Question: I am trying to just display a list. My Supplier and Property list were displaying until I implemented the product list :(
Now I get this error with the Supplier and Property lists but not for the newly added product list:

Here is my app/config.yml:
'''
imports:
- { resource: parameters.yml }
- { resource: security.yml }
- { resource: services.yml }
parameters:
sylius.locale: "%locale%"
framework:
#esi: ~
translator: { fallbacks: ["%locale%"] }
secret: "%secret%"
router:
resource: "%kernel.root_dir%/config/routing.yml"
strict_requirements: ~
form: ~
csrf_protection: ~
validation: { enable_annotations: true }
templating:
engines: ['twig']
#assets_version: SomeVersionScheme
default_locale: "%locale%"
trusted_hosts: ~
trusted_proxies: ~
session:
storage_id: session.storage.php_bridge
# handler_id set to null will use default session handler from php.ini
handler_id: ~
fragments: ~
http_method_override: true
# Twig Configuration
twig:
debug: "%kernel.debug%"
strict_variables: "%kernel.debug%"
form:
resources:
- 'SonataCoreBundle:Form:datepicker.html.twig'
# Assetic Configuration
assetic:
debug: "%kernel.debug%"
use_controller: false
#java: /usr/bin/java
node: /usr/bin/node
node_paths: [ /usr/lib/node_modules, %kernel.root_dir%/../node_modules ]
filters:
autoprefixer:
bin: %kernel.root_dir%/../node_modules/autoprefixer/autoprefixer
cssrewrite: ~
less:
apply_to: "\.less$"
bin: %kernel.root_dir%/../node_modules/less
uglifycss:
bin: %kernel.root_dir%/../node_modules/uglifycss
uglifyjs:
bin: %kernel.root_dir%/../node_modules/uglifyjs
#closure:
# jar: "%kernel.root_dir%/Resources/java/compiler.jar"
#yui_css:
# jar: "%kernel.root_dir%/Resources/java/yuicompressor-2.4.7.jar"
# Doctrine Configuration
doctrine:
dbal:
driver: "%database_driver%"
host: "%database_host%"
port: "%database_port%"
dbname: "%database_name%"
user: "%database_user%"
password: "%database_password%"
charset: UTF8
mapping_types:
enum: string
orm:
auto_generate_proxy_classes: "%kernel.debug%"
entity_managers:
default:
connection: default
auto_mapping: true
dql:
string_functions:
HS_CONCAT_ADDRESS: AppBundle\DQL\HSConcatAddress
# Swiftmailer Configuration
swiftmailer:
transport: "%mailer_transport%"
host: "%mailer_host%"
username: "%mailer_user%"
password: "%mailer_password%"
spool: { type: memory }
# FOS UserBundle Configuration
fos_user:
registration:
form:
type: hs_user_registration
db_driver: orm
firewall_name: main
user_class: AppBundle\Entity\User
service:
user_manager: app.security.user_manager
# Doctrine migration bundle Configuration
doctrine_migrations:
dir_name: %kernel.root_dir%/DoctrineMigrations
namespace: Application\Migrations
table_name: migration_versions
name: Application Migrations
# Sonata Admin Configuration
sonata_admin:
options:
use_select2: false # disable select2
title: App
title_logo: bundles/sonataadmin/logo_title.png
# Override default template
templates:
show: AppBundle:Admin/Backend:show.html.twig
edit: AppBundle:Admin/Backend:edit.html.twig
layout: AppBundle:Common/Admin:standard_layout.html.twig
security:
# handler: sonata.admin.security.handler.role
#sonata_intl:
# timezone:
# locales:
# en_GB: Europe/London
# default: Europe/London
# Sonata Block Configuration
sonata_block:
default_contexts: [cms]
blocks:
sonata.user.block.menu: # used to display the menu in profile pages
sonata.user.block.account: # used to display menu option (login option)
sonata.admin.block.admin_list:
contexts: [admin]
sonata.admin.block.search_result:
contexts: [admin]
knp_menu:
# use "twig: false" to disable the Twig extension and the TwigRenderer
twig:
template: knp_menu.html.twig
# if true, enables the helper for PHP templates
templating: false
# the renderer to use, list is also available by default
default_renderer: twig
# STOF Doctrine Extensions Configuration
stof_doctrine_extensions:
default_locale: %locale%
orm:
default:
translatable: true
sluggable: true
timestampable: true
a2lix_translation_form:
locale_provider: default # [1]
locales: ["%locale%"] # [1-a]
default_locale: "%locale%" # [1-b]
manager_registry: doctrine # [2]
# Sylius Archetype
sylius_archetype:
classes:
product:
subject: Sylius\Component\Product\Model\Product
attribute: Sylius\Component\Product\Model\Attribute
option: Sylius\Component\Product\Model\Option
archetype:
model: Sylius\Component\Product\Model\Archetype
repository: Sylius\Bundle\ResourceBundle\Doctrine\ORM\TranslatableEntityRepository
translatable:
targetEntity: Sylius\Component\Product\Model\ArchetypeTranslation
archetype_translation:
model: Sylius\Component\Product\Model\ArchetypeTranslation
sylius_product:
driver: doctrine/orm
classes:
product:
model: AppBundle\Entity\Product
controller: AppBundle\Controller\Backend\ProductController
form:
default: AppBundle\Form\Type\ProductType
translatable:
targetEntity: AppBundle\Entity\ProductTranslation
product_translation:
model: AppBundle\Entity\ProductTranslation
form:
default: AppBundle\Form\Type\ProductTranslationType
#sylius_resource:
# resources:
# app.backend:
# driver: doctrine/orm
# object_manager: default
# classes:
# controller: AppBundle\Controller\Backend\ResourceController
# model: AppBundle\Entity\Product
# Sylius Attribute
sylius_attribute:
driver: doctrine/orm
# Sylius Locale
sylius_locale:
driver: doctrine/orm
# Sylius Translation
sylius_translation:
default_mapping:
translatable:
field: translations
currentLocale: currentLocale
fallbackLocale: fallbackLocale
translation:
field: translatable
locale: locale
# Sylius Variation
sylius_variation:
driver: doctrine/orm
classes:
product:
variant:
model: AppBundle\Entity\ProductVariant
form: AppBundle\Form\Type\ProductVariantType
'''
My admin class:
'''
namespace AppBundle\Admin;
use Sonata\AdminBundle\Admin\Admin;
use Sonata\AdminBundle\Form\FormMapper;
use Symfony\Component\EventDispatcher\Event;
use Sonata\AdminBundle\Datagrid\DatagridMapper;
use Sonata\AdminBundle\Datagrid\ListMapper;
use Sonata\AdminBundle\Show\ShowMapper;
use Sonata\AdminBundle\Admin\AdminInterface;
use Sonata\AdminBundle\Route\RouteCollection;
use Sonata\AdminBundle\Form\Type;
use Sonata\AdminBundle\Validator\ErrorElement;
use AppBundle\Entity\Suppliers as Suppliers;
use AppBundle\Form\Type\CreateSupplierForm;
use Symfony\Component\DependencyInjection\ContainerInterface;
class SupplierAdmin extends Admin
{
/**
* {@inheritdoc}
*/
protected $baseRouteName = 'Admin\SupplierAdmin';
/**
* {@inheritdoc}
*/
protected $baseRoutePattern = 'supplier';
/**
* @var ContainerInterface
*/
private $container;
public function setContainer (ContainerInterface $container)
{
$this->container = $container;
}
/**
* @param \Sonata\AdminBundle\Show\ShowMapper $showMapper
*
* @return void
*/
protected function configureShowFields(ShowMapper $showMapper)
{
$showMapper
->with('Supplier Details')
->add('id')
->add('name')
->add('created')
->end();
if ($this->getSubject()->getType() == 'LPE') {
$showMapper->with('Property Expert')
->add('LpeFirstName', null, array('label' => 'First Name'))
->add('LpeLastName', null, array('label' => 'Last Name'))
->add('LpeEmail', null, array('label' => 'Email'))
->add('ContractType', null, array('label' => 'Type'))
->add('regions', 'entity', array(
'class' => 'AppBundle:Regions',
"multiple" => true,
'label' => 'Regions Covered'
))
->end();
}
}
/**
* @param \Sonata\AdminBundle\Datagrid\ListMapper $listMapper
*
* @return void
*/
protected function configureListFields(ListMapper $listMapper)
{
$listMapper
->add('id')
->add('Type')
->addIdentifier('name')
->add('created', 'date', array(
'pattern' => 'dd/MM/Y @ H:m',
'locale' => 'en_GB',
'timezone' => 'Europe/London',
))
// add custom action links
->add('_action', 'actions', array(
'actions' => array(
'show' => array(),
'delete' => array()
)
));
}
/**
* @param \Sonata\AdminBundle\Datagrid\DatagridMapper $datagridMapper
*
* @return void
*/
protected function configureDatagridFilters(DatagridMapper $datagridMapper)
{
$datagridMapper
->add('type', null, array(),
'choice',
array('choices' => Suppliers::getTypes()))
->add('name');
}
protected function configureRoutes(RouteCollection $collection)
{
parent::configureRoutes($collection);
$collection->add('create', 'create', array(
'_controller' => 'AppBundle:Backend/SupplierAdmin:createSupplier'
)
);
$collection->add('show', $this->getRouterIdParameter() . '/show', array(
'_controller' => 'AppBundle:Backend/SupplierAdmin:show',
)
);
$collection->add('delete', $this->getRouterIdParameter() . '/delete', array(
'_controller' => 'AppBundle:Backend/SupplierAdmin:delete',
)
);
}
/**
* @return array
*/
public function getBatchActions()
{
// Disable all batch actions for now
$actions = array();
return $actions;
}
/**
* {@inheritdoc}
*/
public function createQuery($context = 'list')
{
$query = parent::createQuery($context);
// Default Alias is "o"
$query->orderBy('o.id', 'DESC');
$query->setSortOrder('DESC');
return $query;
}
public function preUpdate($supplier)
{
$supplier->setDeleted(0);
return $supplier;
}
public function preCreate($supplier)
{
$supplier->setDeleted(0);
return $supplier;
}
}
'''
And lastly my Supplier entity:
'''
namespace AppBundle\Entity;
use Doctrine\ORM\Mapping as ORM;
use Doctrine\Common\Collections\ArrayCollection;
use Symfony\Component\Validator\Constraints as Assert;
/**
* Suppliers
*
* @ORM\Table(
* name="suppliers",
* indexes={
* @ORM\Index(
* name="supplier_name", columns={"name"}
* )
* })
* @ORM\Entity
* @ORM\HasLifecycleCallbacks()
*/
class Suppliers
{
const TYPE_INTERNAL = 'internal';
const TYPE_EXTERNAL = 'external';
const TYPE_LPE = 'lpe';
protected static $types = array(
self::TYPE_INTERNAL => 'Internal',
self::TYPE_EXTERNAL => 'External',
self::TYPE_LPE => 'LPE'
);
/**
* @var integer
*
* @ORM\Column(name="id", type="integer", nullable=false, options={"unsigned":true})
* @ORM\Id
* @ORM\GeneratedValue(strategy="IDENTITY")
*/
private $id;
/**
* @var string
*
* @Assert\NotNull()
* @ORM\Column(name="type", type="string", nullable=false, options={"default":"lpe"})
*/
private $type;
/**
* @var string
*
* @Assert\NotNull()
* @ORM\Column(name="name", type="string", nullable=false)
*/
private $name;
/**
* @var string
*
* @ORM\Column(name="created", type="datetime")
*/
private $created;
/**
* @var string
*
* @ORM\Column(name="updated", nullable=true, type="datetime")
*/
private $updated;
/**
* @var string
*
* @ORM\Column(name="deleted", type="boolean", options={"default":0})
*/
private $deleted;
/**
* @ORM\ManyToMany(targetEntity="AppBundle\Entity\Regions")
* @ORM\JoinTable(name="supplier_regions",
* joinColumns={
* @ORM\JoinColumn(
* name="supplier_id",
* referencedColumnName="id"
* )
* },
* inverseJoinColumns={
* @ORM\JoinColumn(
* name="region_id",
* referencedColumnName="postcode"
* )
* }
* )
*/
private $regions;
private $lpe;
public function __construct()
{
$this->regions = new ArrayCollection();
}
public function getRegions()
{
return $this->regions;
}
public function setRegions($regions)
{
$this->regions = $regions;
return $this;
}
public function getLpe()
{
return $this->lpe;
}
public function setLpe($lpe)
{
$this->lpe = $lpe;
return $this;
}
/**
* @return string
*/
public function getLpeFirstName()
{
return $this->lpe->getUser()->getFirstName();
}
/**
* @return string
*/
public function getLpeLastName()
{
return $this->lpe->getUser()->getLastName();
}
/**
* @return string
*/
public function getLpeEmail()
{
return $this->lpe->getUser()->getEmail();
}
public function getContractType()
{
return $this->lpe->getContractType();
}
public function getUser()
{
return $this->lpe->getUser();
}
public function setUser($user)
{
$this->lpe->setUser($user);
return $this;
}
public function setFirstName($name)
{
$this->user->setFirstName($name);
return $this;
}
public function getFirstName()
{
return $this->user->getFirstName();
}
public function setLastName($name)
{
$this->user->setLastName($name);
return $this;
}
public function getLastName()
{
return $this->getUser()->getLastName();
}
public function setEmail($email)
{
$this->getUser()->setEmail($email);
return $this;
}
public function getEmail()
{
return $this->getUser()->getEmail();
}
/**
* @var string
*/
private $entityName;
/**
* Get id
*
* @return integer
*/
public function nullId()
{
return $this->id =null;
}
/**
* Get id
*
* @return integer
*/
public function getId()
{
return $this->id;
}
/**
* Set type
*
* @param string $type
* @return User
*/
public function setType($type)
{
$this->type = strtolower($type);
return $this;
}
/**
* Get type
*
* @return string
*/
public function getType()
{
if ($this->type == 'lpe') {
return strtoupper($this->type);
}
return ucwords($this->type);
}
/**
* Set name
*
* @param string $name
* @return User
*/
public function setName($name)
{
$this->name = $name;
return $this;
}
/**
* Get name
*
* @return string
*/
public function getName()
{
return $this->name;
}
/**
* Set created
*
* @param string $created
* @return $this
*/
public function setCreated($created)
{
if (!empty($created)) {
$this->created = $created;
} else {
$this->created = new \DateTime("now");
}
return $this;
}
/**
* Get created
*
* @return string
*/
public function getCreated()
{
return $this->created;
}
/**
* Set updated
*
* @param string $updated
* @return User
*/
public function setUpdated($updated)
{
$this->updated = $updated;
return $this;
}
/**
* Get updated
*
* @return string
*/
public function getUpdated()
{
return $this->updated;
}
/**
* Set deleted
*
* @param boolean $deleted
* @return User
*/
public function setDeleted($deleted)
{
$this->deleted = $deleted;
return $this;
}
/**
* Get deleted
*
* @return boolean
*/
public function getDeleted()
{
return $this->deleted;
}
/**
* @ORM\PrePersist()
*/
public function onPrePersist()
{
$this->created = new \DateTime();
$this->updated = new \DateTime();
if ($this->deleted === null) {
$this->deleted = 0;
}
if ($this->type === null) {
$this->type = 'lpe';
}
if ($this->name === null) {
$this->name = '';
}
}
/**
* @ORM\PreUpdate()
*/
public function onPreUpdate()
{
$this->created = new \DateTime();
$this->updated = new \DateTime();
if ($this->deleted === null) {
$this->deleted = 0;
}
}
/**
* @return array
*/
public static function getTypes()
{
return self::$types;
}
/**
* Set entityName
*
* @param string $name
* @return User
*/
public function setEntityName($name)
{
$this->entityName = $name;
return $this;
}
public function __toString()
{
if ($this->getUser() === null) {
return 'Supplier' . ($this->id !== null ? ' #' . $this->id.'' : '' );
}
return (string) ($this->id !== null ? '#' . $this->id.' ' : '' ) . $this->getUser()->getEmail();
}
}
'''
Any suggestions? :)
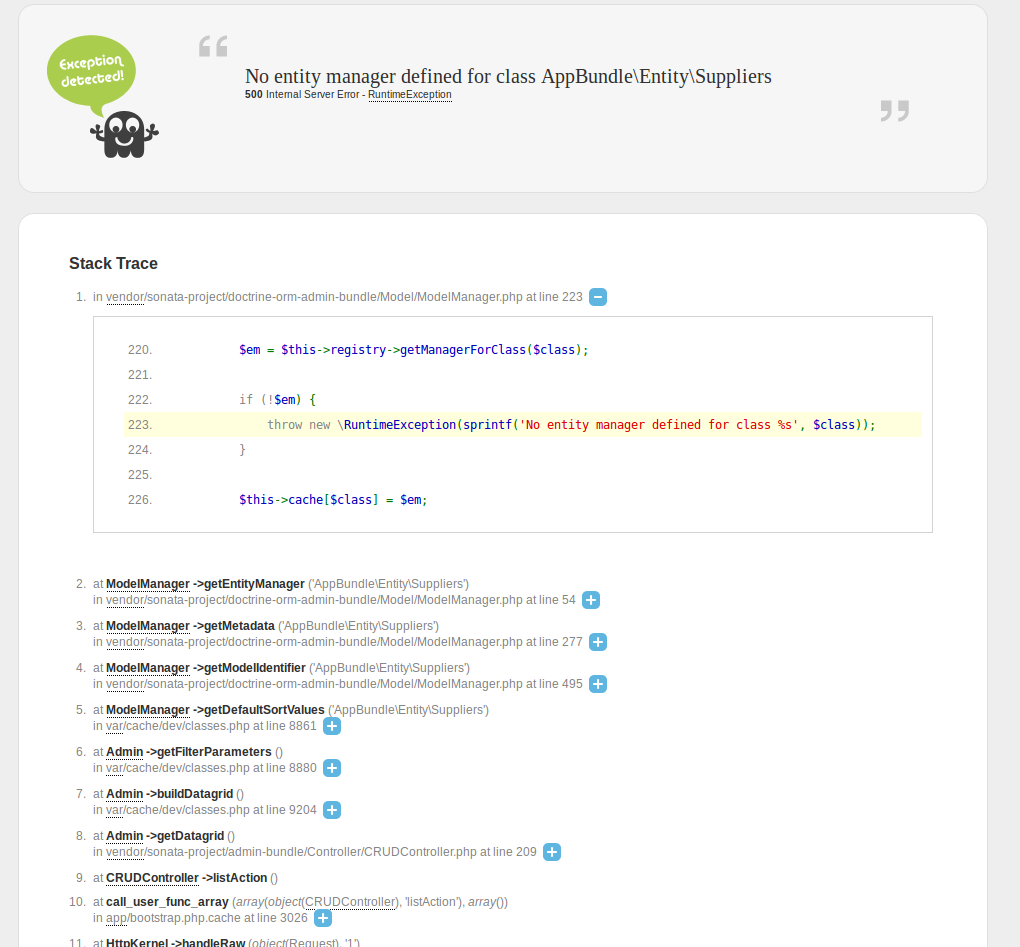
Answer: I think it is in your configuration file
'''
doctrine:
[...]
orm:
[...]
mappings:
AppBundle:
type: ~
dir: "Entity"
prefix: "AppBundle\Entity"
is_bundle: ~
'''
If it is not working, look over your namespaces, I think (but not sure) it should be like 'PROJECT\BUNDLE\Entity' and not just 'BUNDLE\Entity' (for both 'namespace' and 'use' statements)